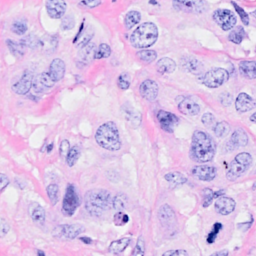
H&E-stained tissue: Breast